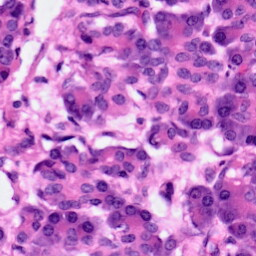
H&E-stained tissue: Pancreatic